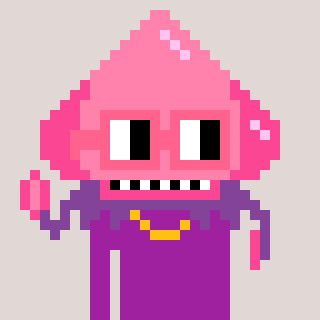
a pixel art character with square pink glasses, a squid-shaped head and a magenta-colored body on a warm background